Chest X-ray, PA view. Patient: 39 years old, sex F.
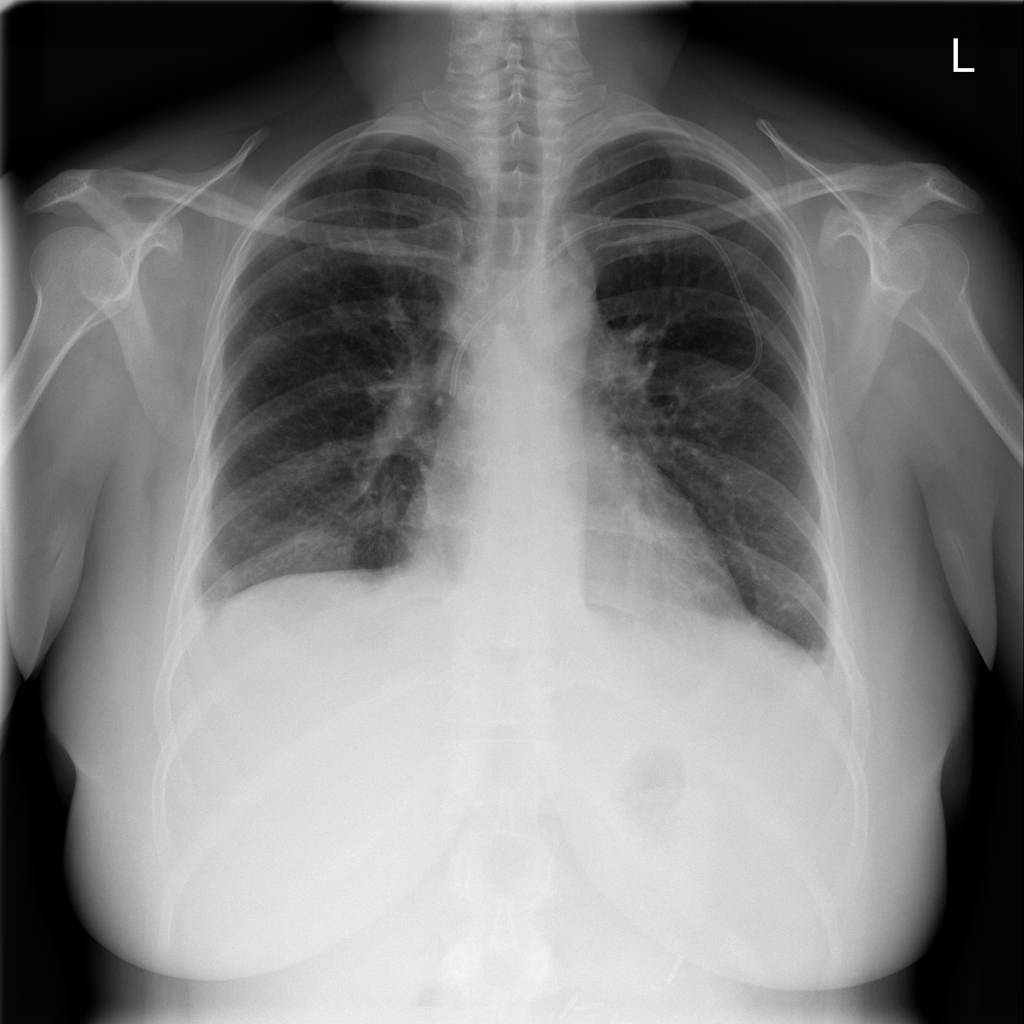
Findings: Effusion